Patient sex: F
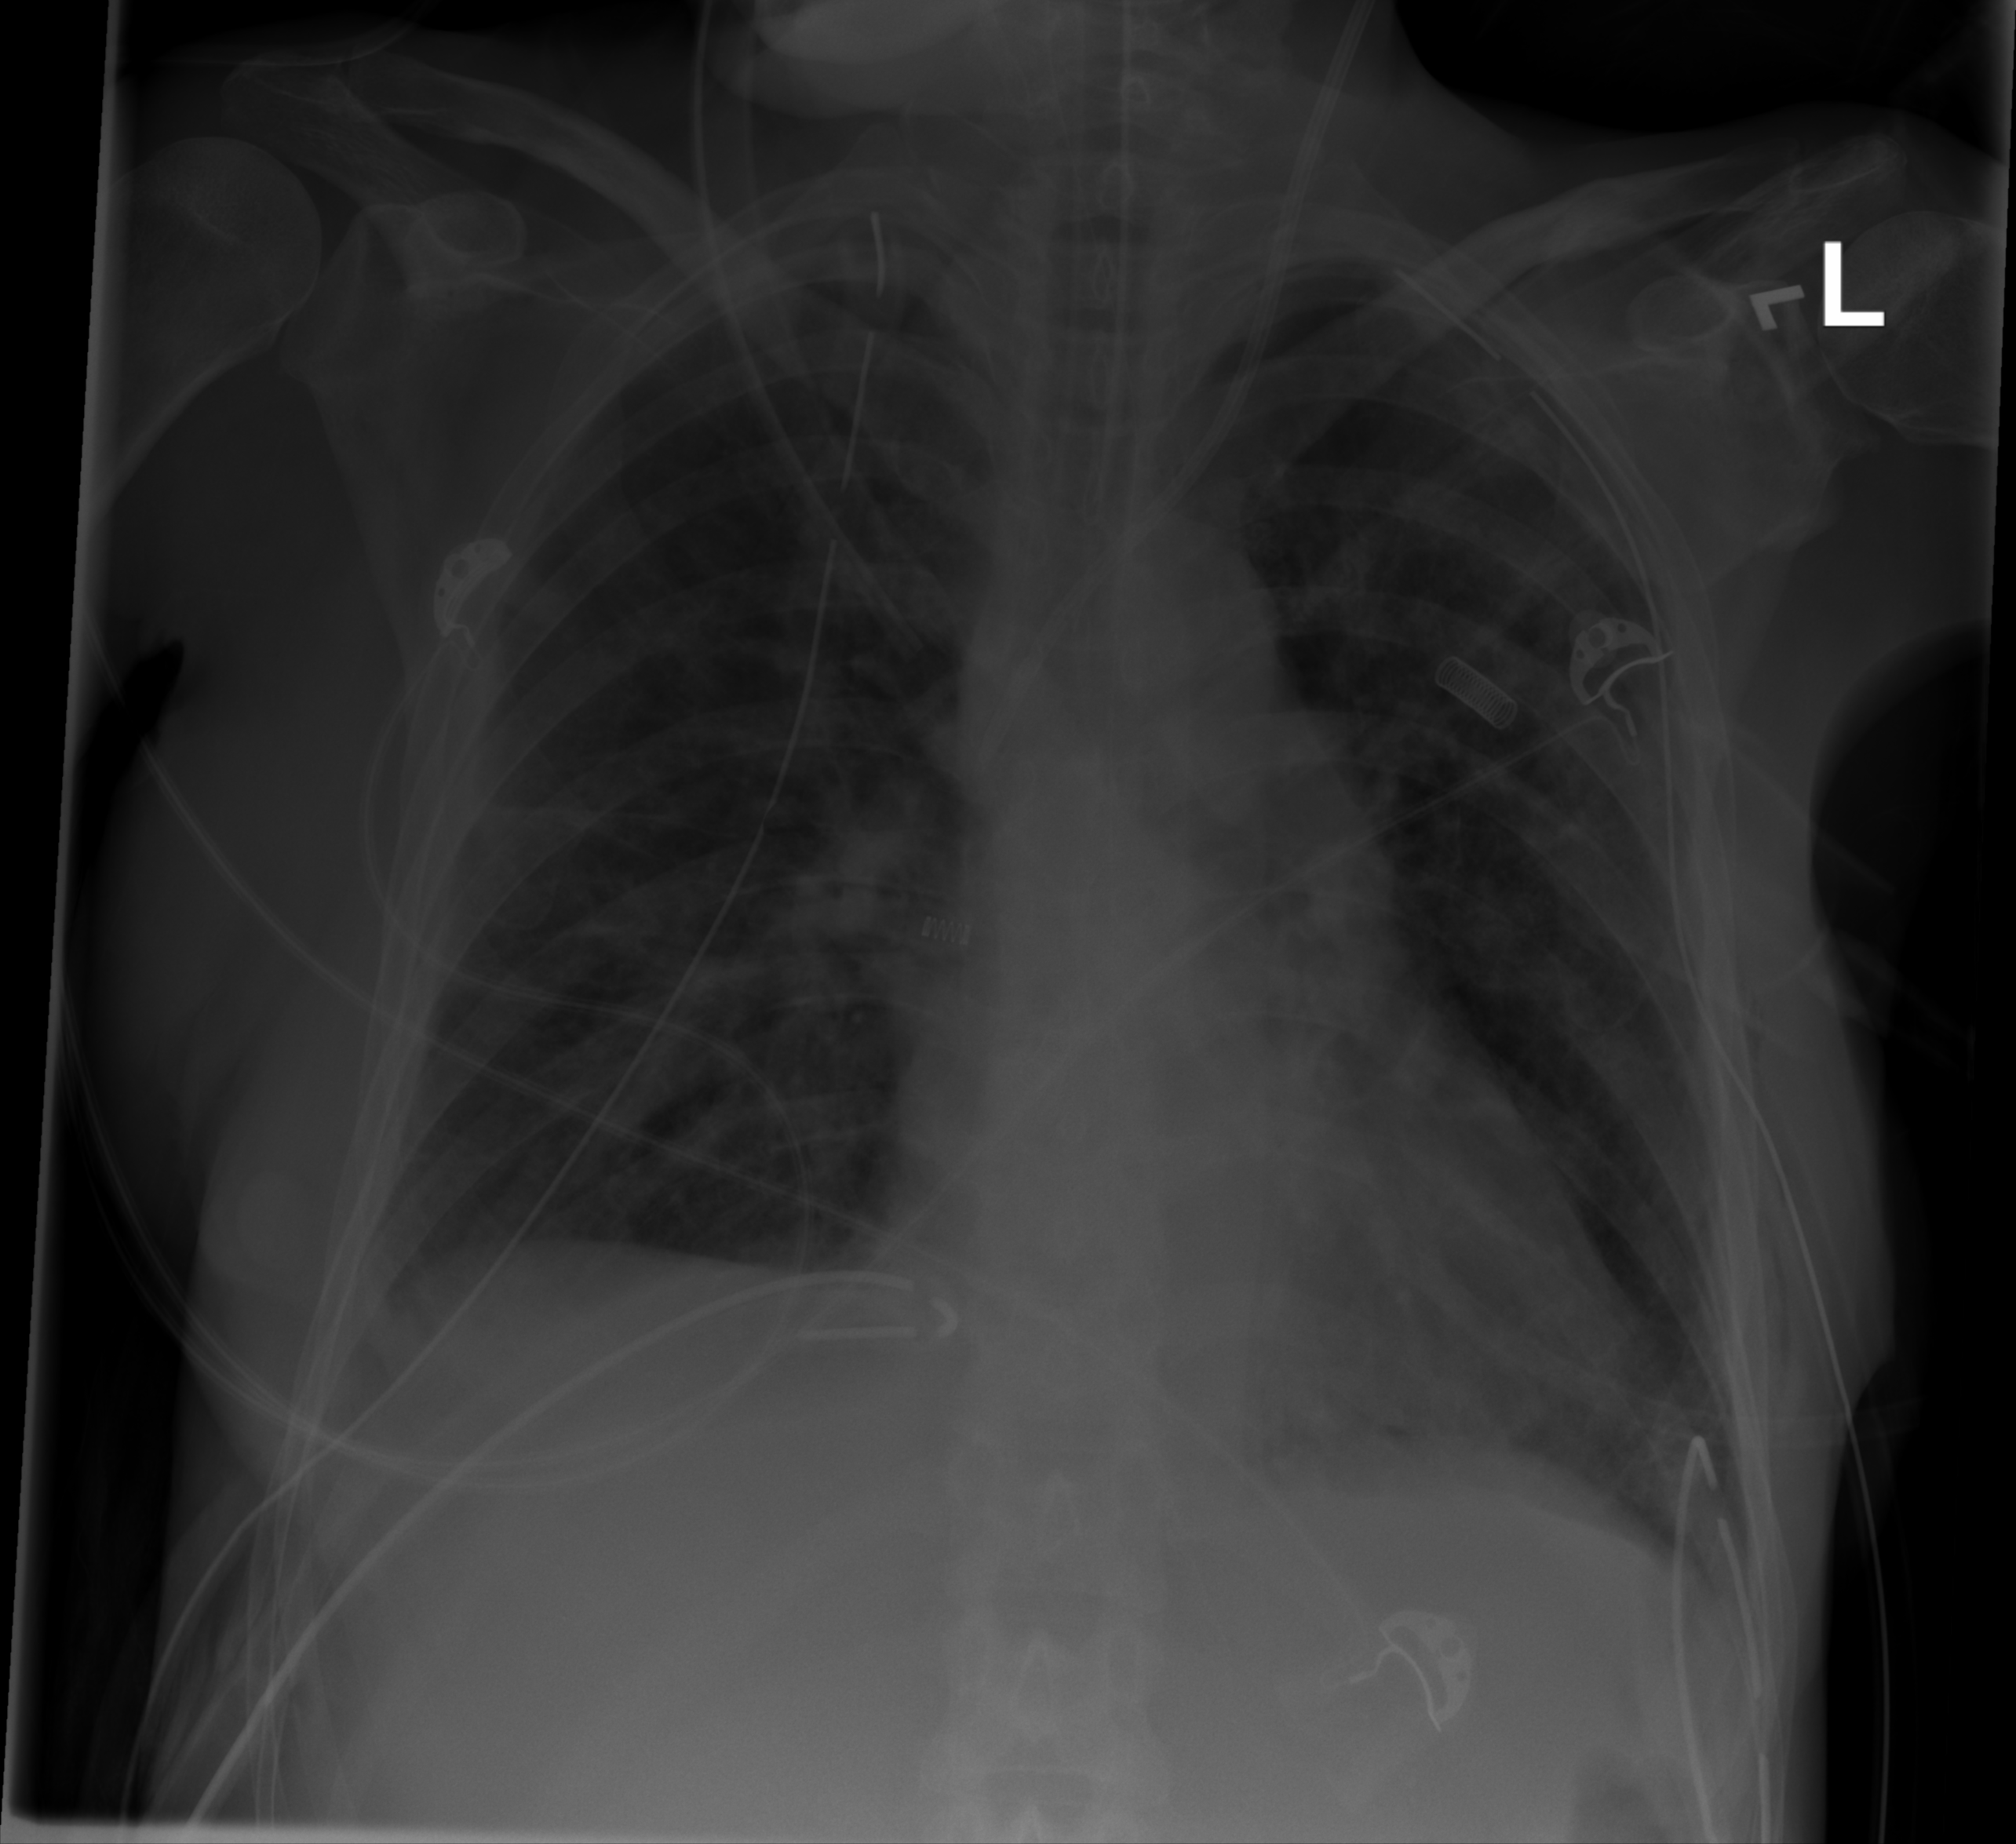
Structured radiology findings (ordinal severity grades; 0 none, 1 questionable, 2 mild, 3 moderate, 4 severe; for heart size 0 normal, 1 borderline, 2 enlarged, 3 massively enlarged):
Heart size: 1
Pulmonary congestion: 0
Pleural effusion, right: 2
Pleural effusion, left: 2
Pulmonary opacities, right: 2
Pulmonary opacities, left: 3
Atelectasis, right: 2
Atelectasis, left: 2